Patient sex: M
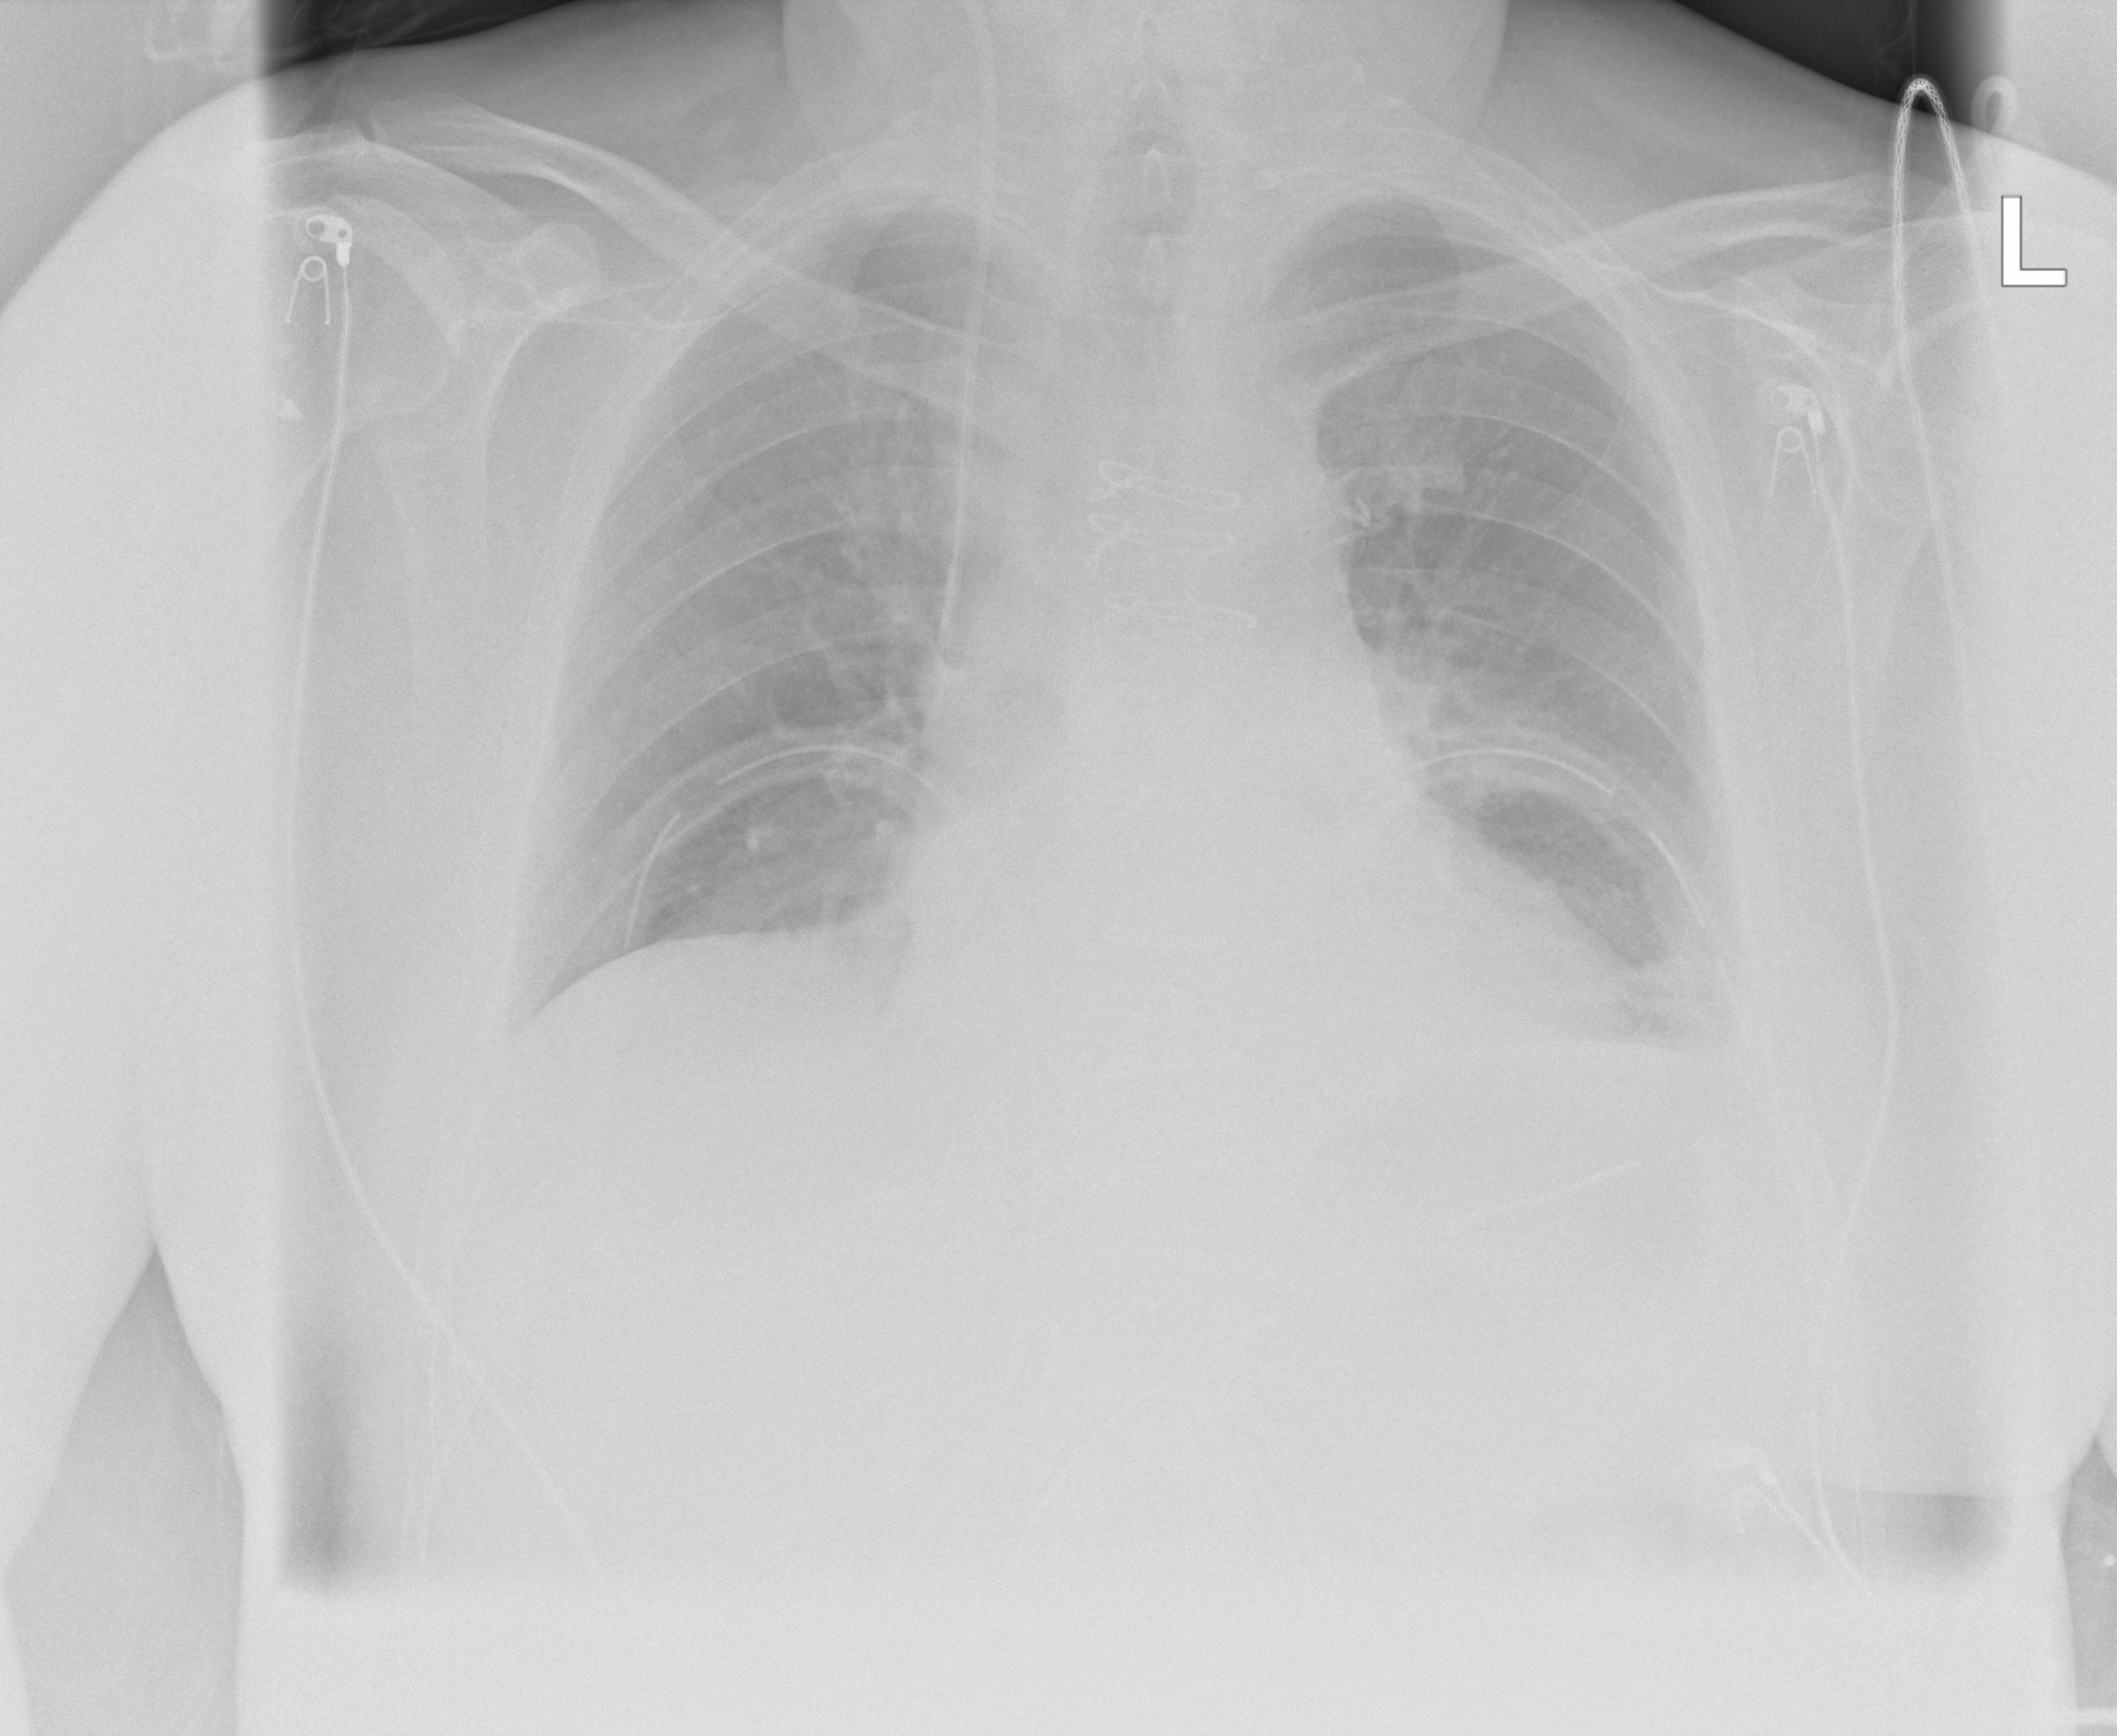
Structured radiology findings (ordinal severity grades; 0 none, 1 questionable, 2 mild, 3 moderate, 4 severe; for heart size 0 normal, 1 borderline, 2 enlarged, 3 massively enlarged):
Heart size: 0
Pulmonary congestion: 1
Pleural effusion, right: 0
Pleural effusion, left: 2
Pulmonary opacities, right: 0
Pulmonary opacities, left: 0
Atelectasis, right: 0
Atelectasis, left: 2